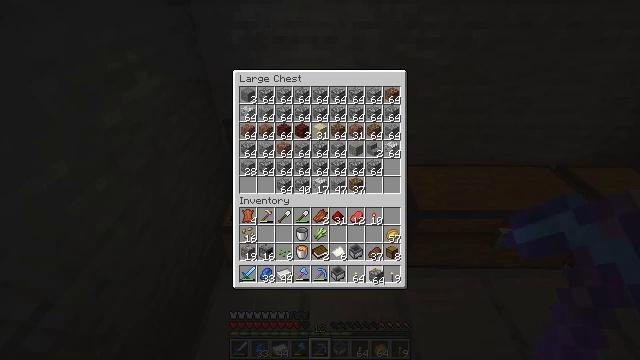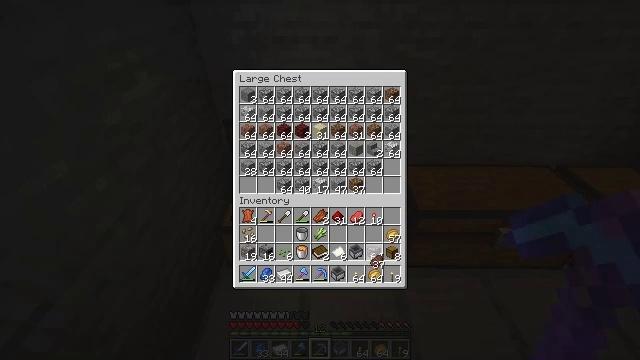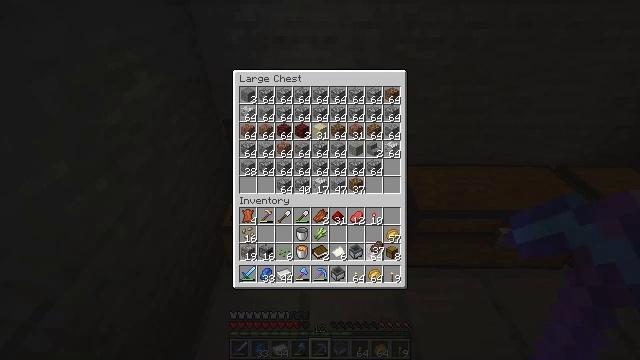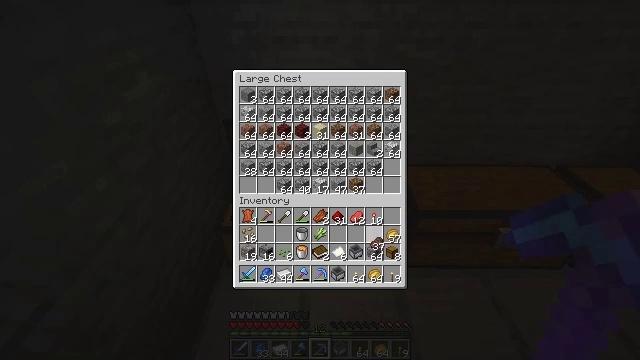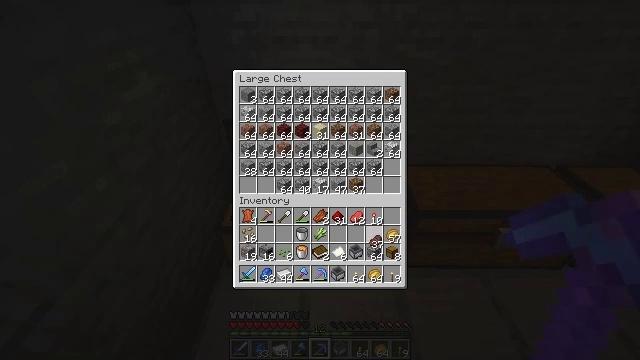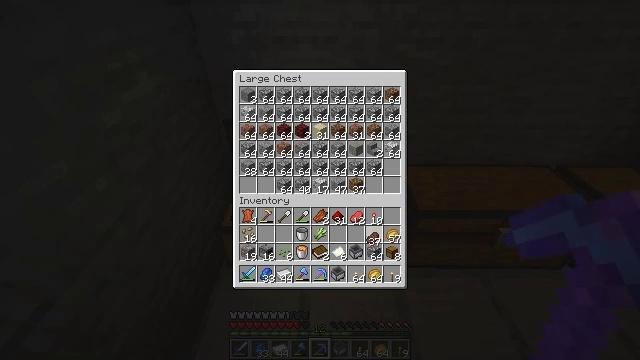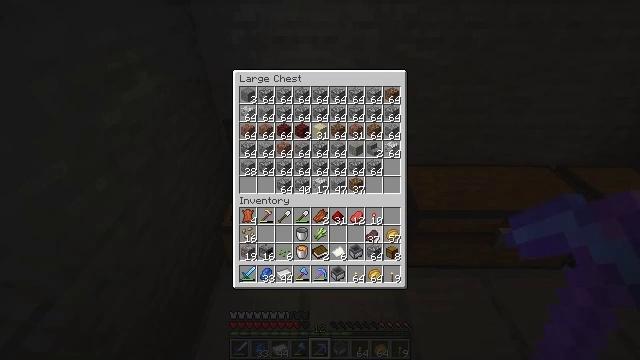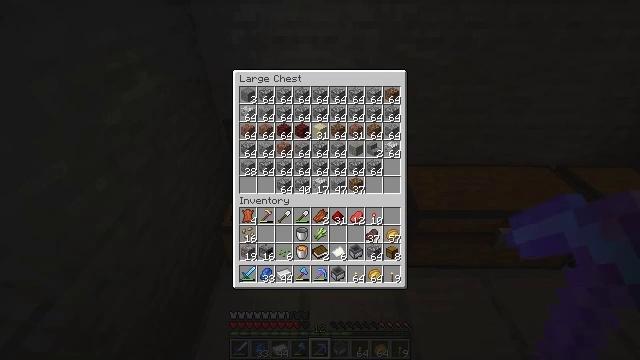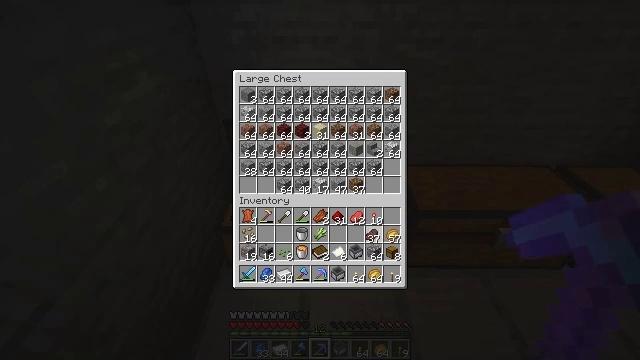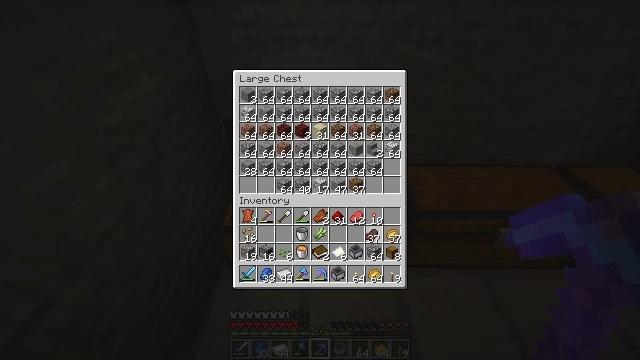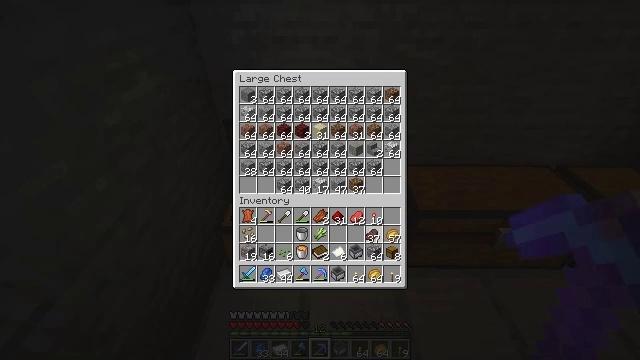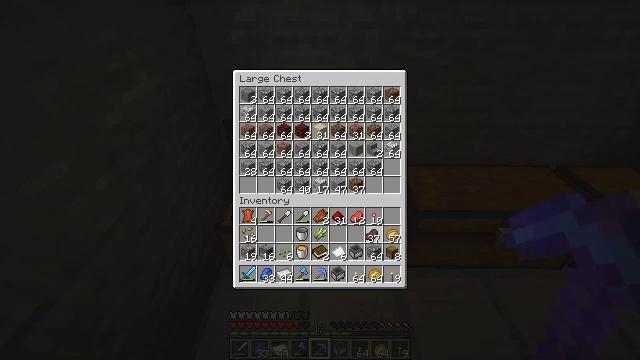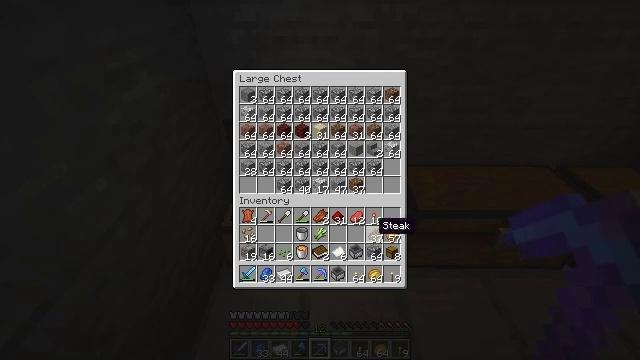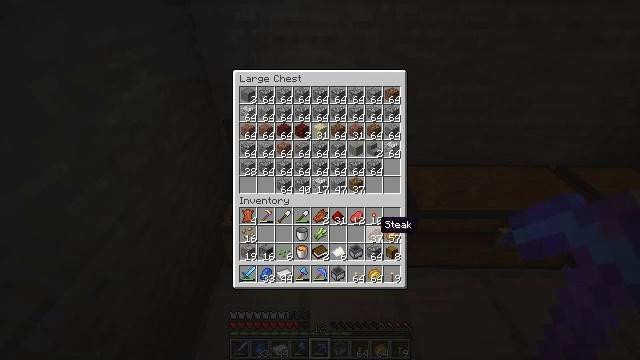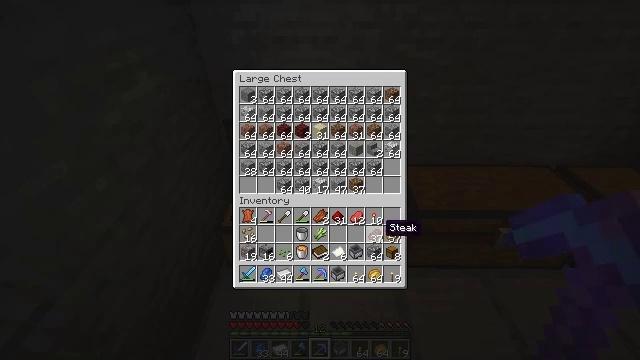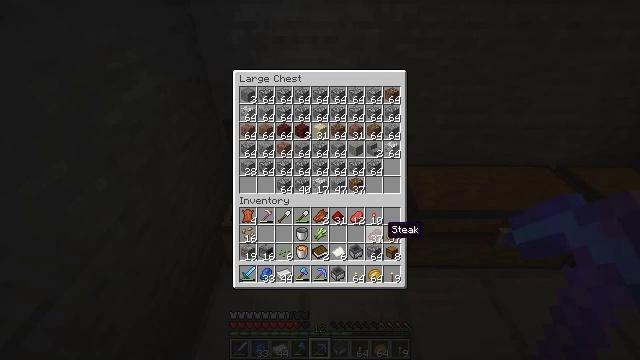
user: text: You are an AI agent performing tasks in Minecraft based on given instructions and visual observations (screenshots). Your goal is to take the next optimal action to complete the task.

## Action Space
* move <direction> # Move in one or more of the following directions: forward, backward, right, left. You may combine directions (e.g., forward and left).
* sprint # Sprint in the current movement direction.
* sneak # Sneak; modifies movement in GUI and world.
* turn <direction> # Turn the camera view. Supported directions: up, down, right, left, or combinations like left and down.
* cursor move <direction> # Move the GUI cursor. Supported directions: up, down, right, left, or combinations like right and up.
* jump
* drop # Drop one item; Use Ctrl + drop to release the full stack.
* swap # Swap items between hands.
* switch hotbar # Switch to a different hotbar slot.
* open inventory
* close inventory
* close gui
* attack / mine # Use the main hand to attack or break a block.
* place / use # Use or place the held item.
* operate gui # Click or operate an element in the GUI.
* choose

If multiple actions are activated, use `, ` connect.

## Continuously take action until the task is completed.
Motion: motion action
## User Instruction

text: Remove a diamond pickaxe from the inventory.
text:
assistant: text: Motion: turn up
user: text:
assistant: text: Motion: turn up
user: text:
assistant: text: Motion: no_op
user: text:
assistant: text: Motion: no_op
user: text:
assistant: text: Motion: no_op
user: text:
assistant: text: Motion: no_op
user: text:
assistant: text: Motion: no_op
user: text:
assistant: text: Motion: no_op
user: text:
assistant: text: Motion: attack / mine
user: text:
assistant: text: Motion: attack / mine
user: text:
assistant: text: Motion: attack / mine
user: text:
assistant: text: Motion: no_op
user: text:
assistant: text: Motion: no_op
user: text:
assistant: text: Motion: no_op
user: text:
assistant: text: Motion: no_op
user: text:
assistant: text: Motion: no_op
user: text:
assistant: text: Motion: no_op
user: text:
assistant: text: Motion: no_op
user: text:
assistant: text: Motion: no_op
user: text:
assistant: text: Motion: no_op
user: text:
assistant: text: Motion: no_op
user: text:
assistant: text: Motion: no_op
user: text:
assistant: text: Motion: no_op
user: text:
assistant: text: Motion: no_op
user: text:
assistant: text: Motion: attack / mine
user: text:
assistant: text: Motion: attack / mine
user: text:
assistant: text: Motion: turn down, attack / mine
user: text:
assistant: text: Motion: no_op
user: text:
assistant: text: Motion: no_op
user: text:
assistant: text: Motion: no_op